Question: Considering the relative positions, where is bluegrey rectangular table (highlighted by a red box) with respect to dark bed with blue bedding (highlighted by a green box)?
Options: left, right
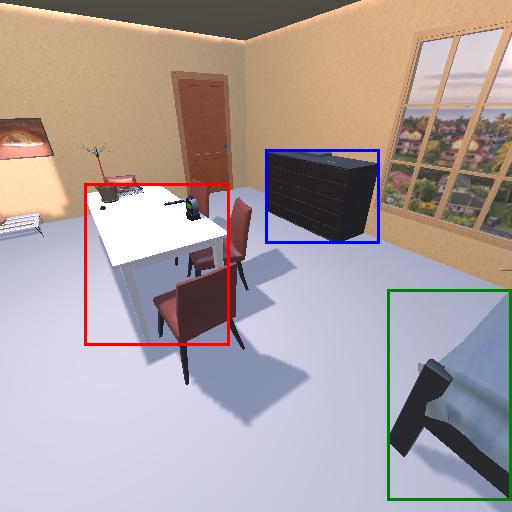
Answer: left